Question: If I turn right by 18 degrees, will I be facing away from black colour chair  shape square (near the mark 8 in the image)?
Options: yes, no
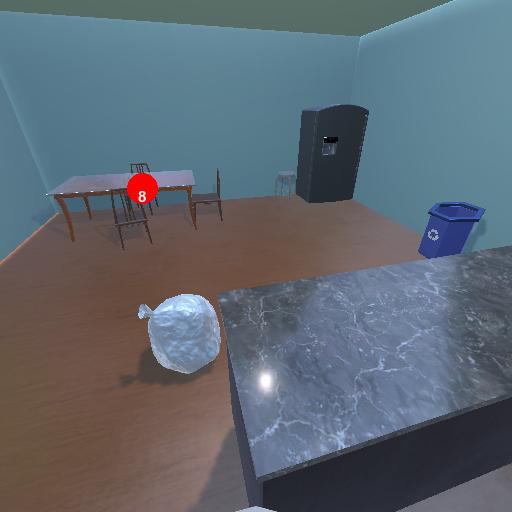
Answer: yes